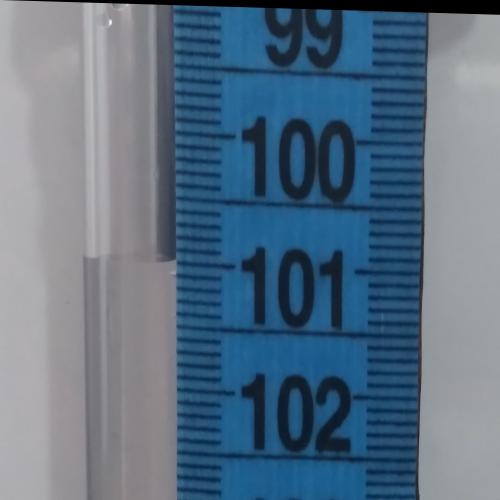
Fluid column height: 101.0 cm